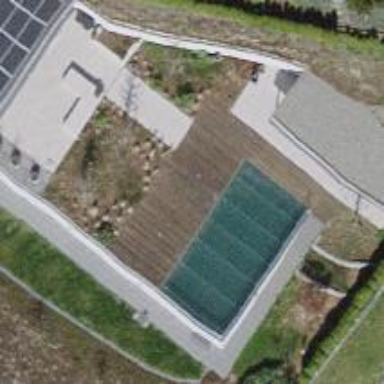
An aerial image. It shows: Swimming pool located in leisure land.